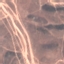
Land use / land cover: HerbaceousVegetation